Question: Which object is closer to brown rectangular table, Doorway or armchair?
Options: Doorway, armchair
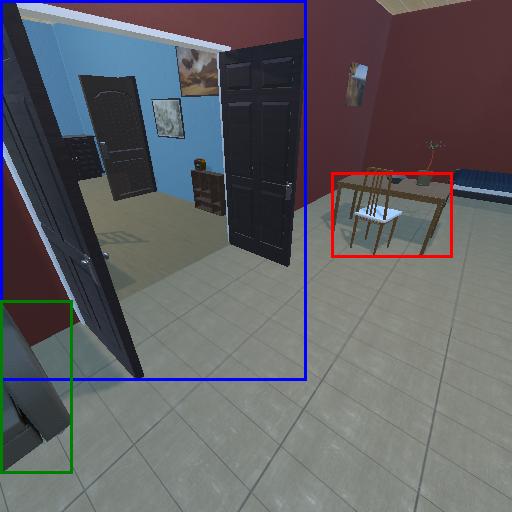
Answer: Doorway